Interaction volume radius: 5 \u00c5
Interaction volume height: 35 \u00c5
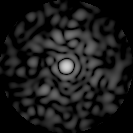
Disorder parameter: 0.8287